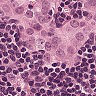
Metastatic tissue present: yes